Interaction volume radius: 5 \u00c5
Interaction volume height: 25 \u00c5
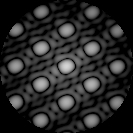
Disorder parameter: 0.03789